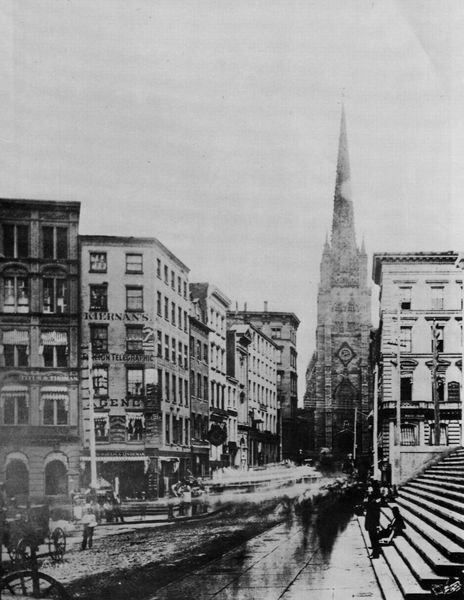
Titel: Wall Street
Künstler: Amerikanischer Photograph
Schlagwörter: himmel, weiß, kirchturm, menschen, sitzen, stadt, fenster, grau, hintergrund, schwarz, strasse, gebäude, haus, weg, anzug, mensch, spitze, stehen, häuser, nass, spiegelung, flach, kirche, rauch, räder, turm, schrift, fassade, fassaden, laufen, klein, geschäfte, kutsche, kutschen, platz, rad, wagen, treppe, treppen, wetter, spitz, glanz, uhr, spiegeln, stufen, flucht, foto, fotografie, photographie, regen, berlin, kirch, münchen, dom, schwarzweiss, arkaden, kathedrale, photo, eiss, schwarzw, london, fotographie, turmuhr, fuhrwerk, spitzdach, strassenflucht, feucht, spitzturm, fasaden, 1900, reklamen, englsand, schilder#